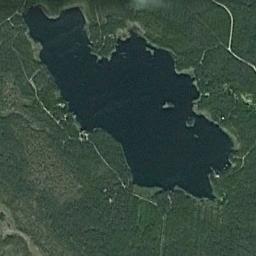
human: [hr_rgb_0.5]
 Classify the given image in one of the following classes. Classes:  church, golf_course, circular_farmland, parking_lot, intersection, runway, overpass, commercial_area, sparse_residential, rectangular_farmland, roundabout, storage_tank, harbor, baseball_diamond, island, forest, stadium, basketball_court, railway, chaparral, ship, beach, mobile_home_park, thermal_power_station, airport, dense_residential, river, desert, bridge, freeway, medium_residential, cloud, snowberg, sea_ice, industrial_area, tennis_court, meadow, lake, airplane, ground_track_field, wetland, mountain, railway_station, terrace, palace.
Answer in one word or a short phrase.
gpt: lake